Field crop: tomato
Growth stage: 1
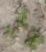
Species: portulaca